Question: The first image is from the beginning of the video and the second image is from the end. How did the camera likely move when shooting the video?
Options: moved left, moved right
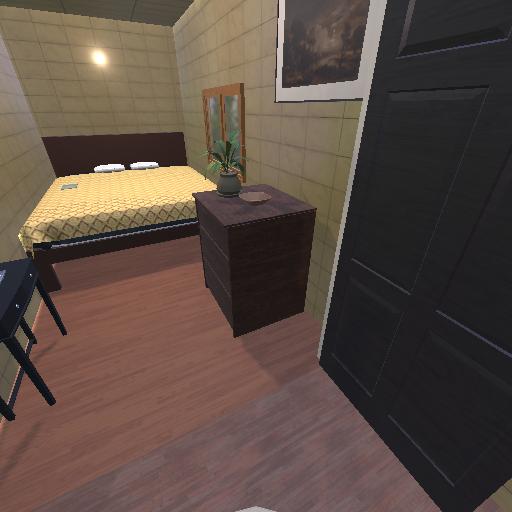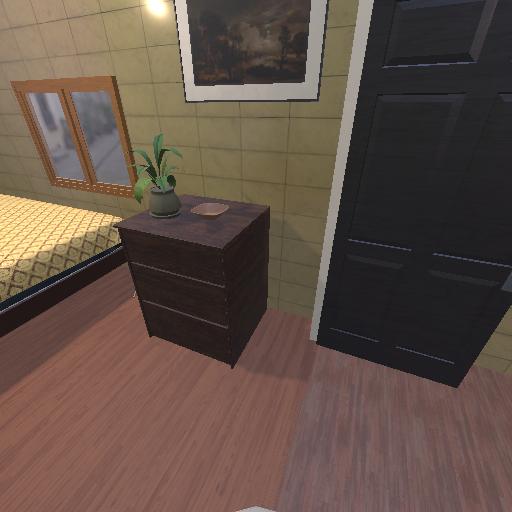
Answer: moved left